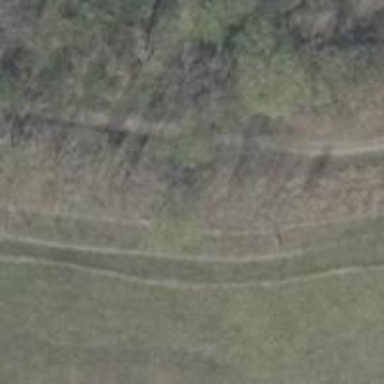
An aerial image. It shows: Track with grass surface categorized as grade4 tracktype.